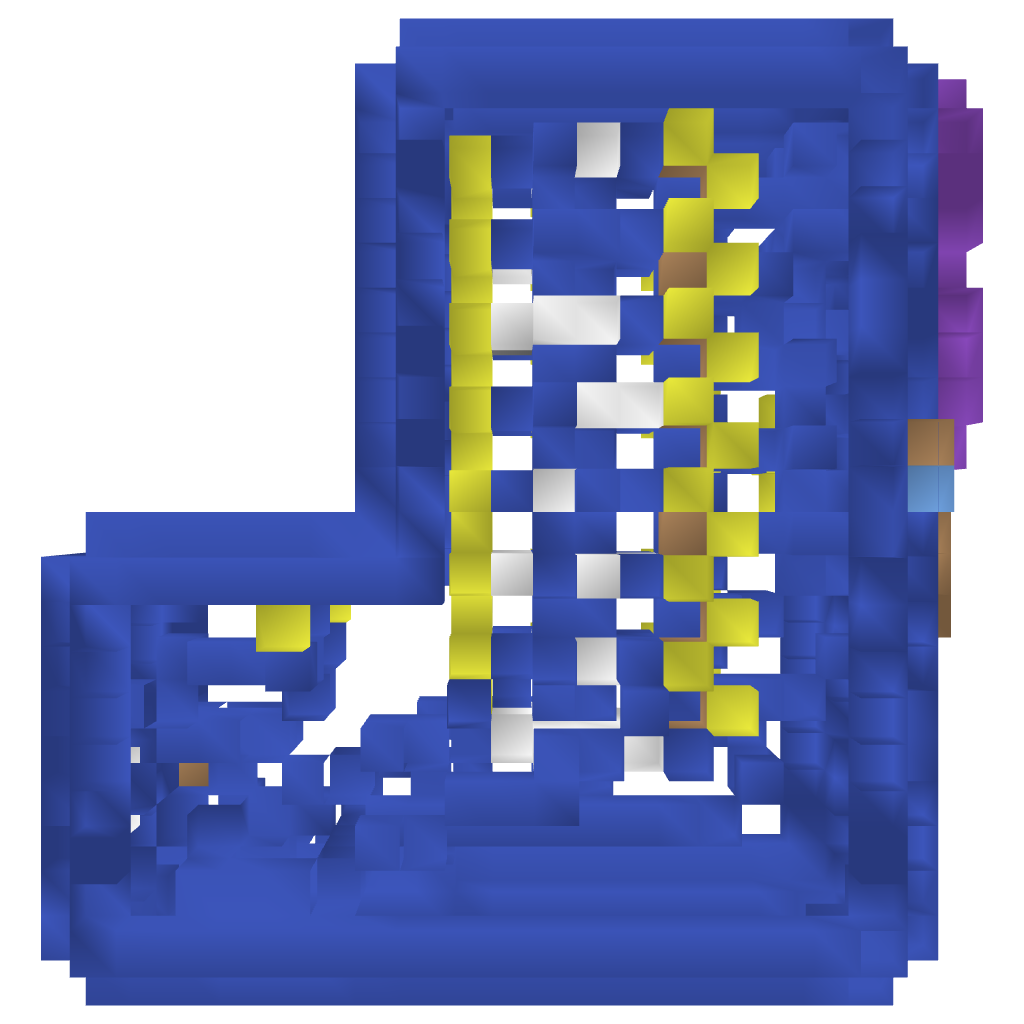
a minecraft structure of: Compact 'Infinite' Counter bad low quality